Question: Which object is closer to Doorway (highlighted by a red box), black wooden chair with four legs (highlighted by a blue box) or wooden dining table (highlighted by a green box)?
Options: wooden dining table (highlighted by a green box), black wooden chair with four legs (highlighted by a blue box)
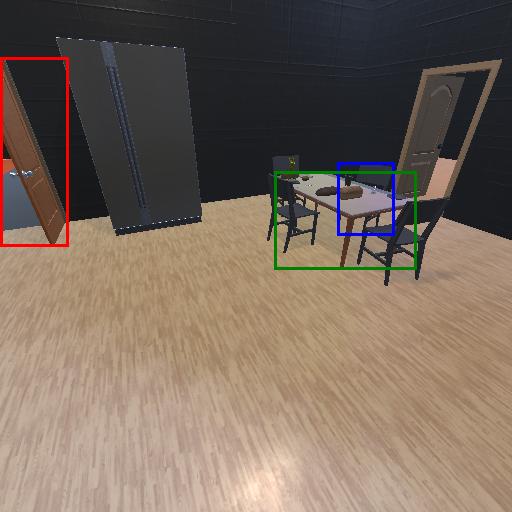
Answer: wooden dining table (highlighted by a green box)